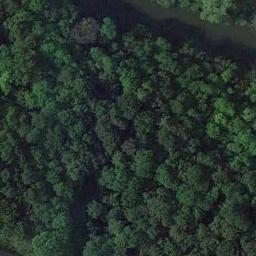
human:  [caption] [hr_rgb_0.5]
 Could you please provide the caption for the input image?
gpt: The forest is full of green trees .

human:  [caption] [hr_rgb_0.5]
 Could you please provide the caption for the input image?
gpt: The forest has a lot of dense green trees of different color depths and a river goes through the forest .

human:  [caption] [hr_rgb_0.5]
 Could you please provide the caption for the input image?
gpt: Many green trees are in a forest beside a road .

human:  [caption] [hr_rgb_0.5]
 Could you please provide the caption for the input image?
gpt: There is a winding path in this forest .

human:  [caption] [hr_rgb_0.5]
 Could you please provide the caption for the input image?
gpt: A dense forest with many green trees beside a river .